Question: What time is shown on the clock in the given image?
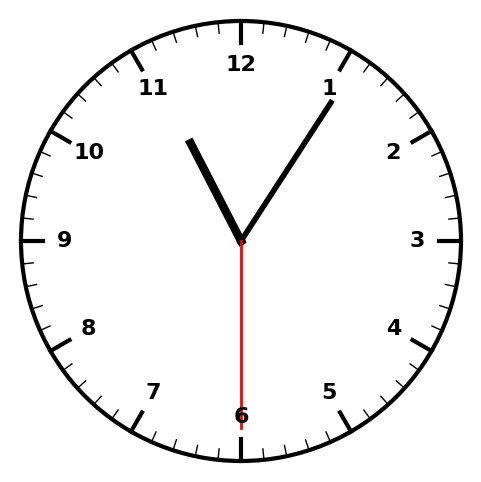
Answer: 11:05:30